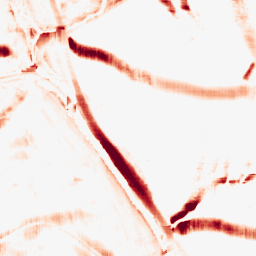
Category: morphological
Decomposition family: morphological_square
Decomposition parameters: operation: opening
size: 20
Upsampling method: sinc_blackman
Upsampling parameters: scale: 2
kernel_size: 4
Upsampling scale: 2